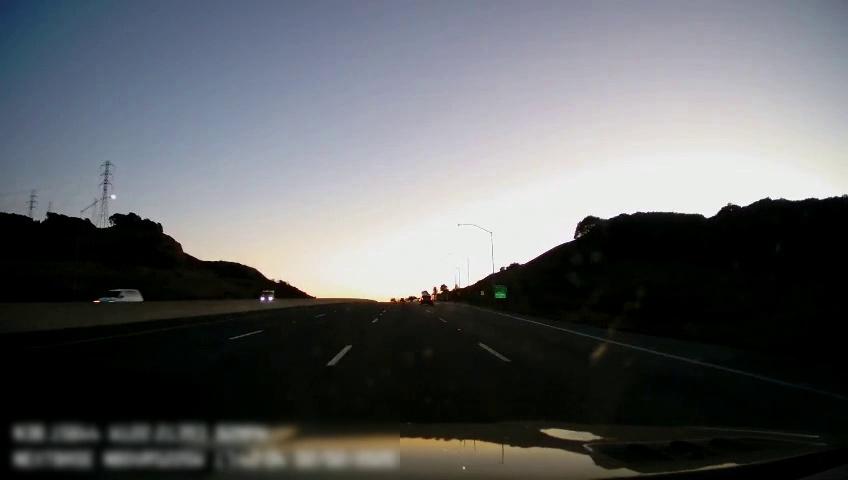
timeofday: Dusk/Dawn/Twilight
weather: Sunny
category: Drivable Space
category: Vehicles | Car
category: Vehicles | SUV
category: Vehicles | Truck
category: Lanes | Alternate Lane
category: Lanes | Current Lane
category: Lanes | Current Lane
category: Lanes | Alternate Lane
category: Lanes | Alternate Lane
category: Traffic | Signs